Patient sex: M
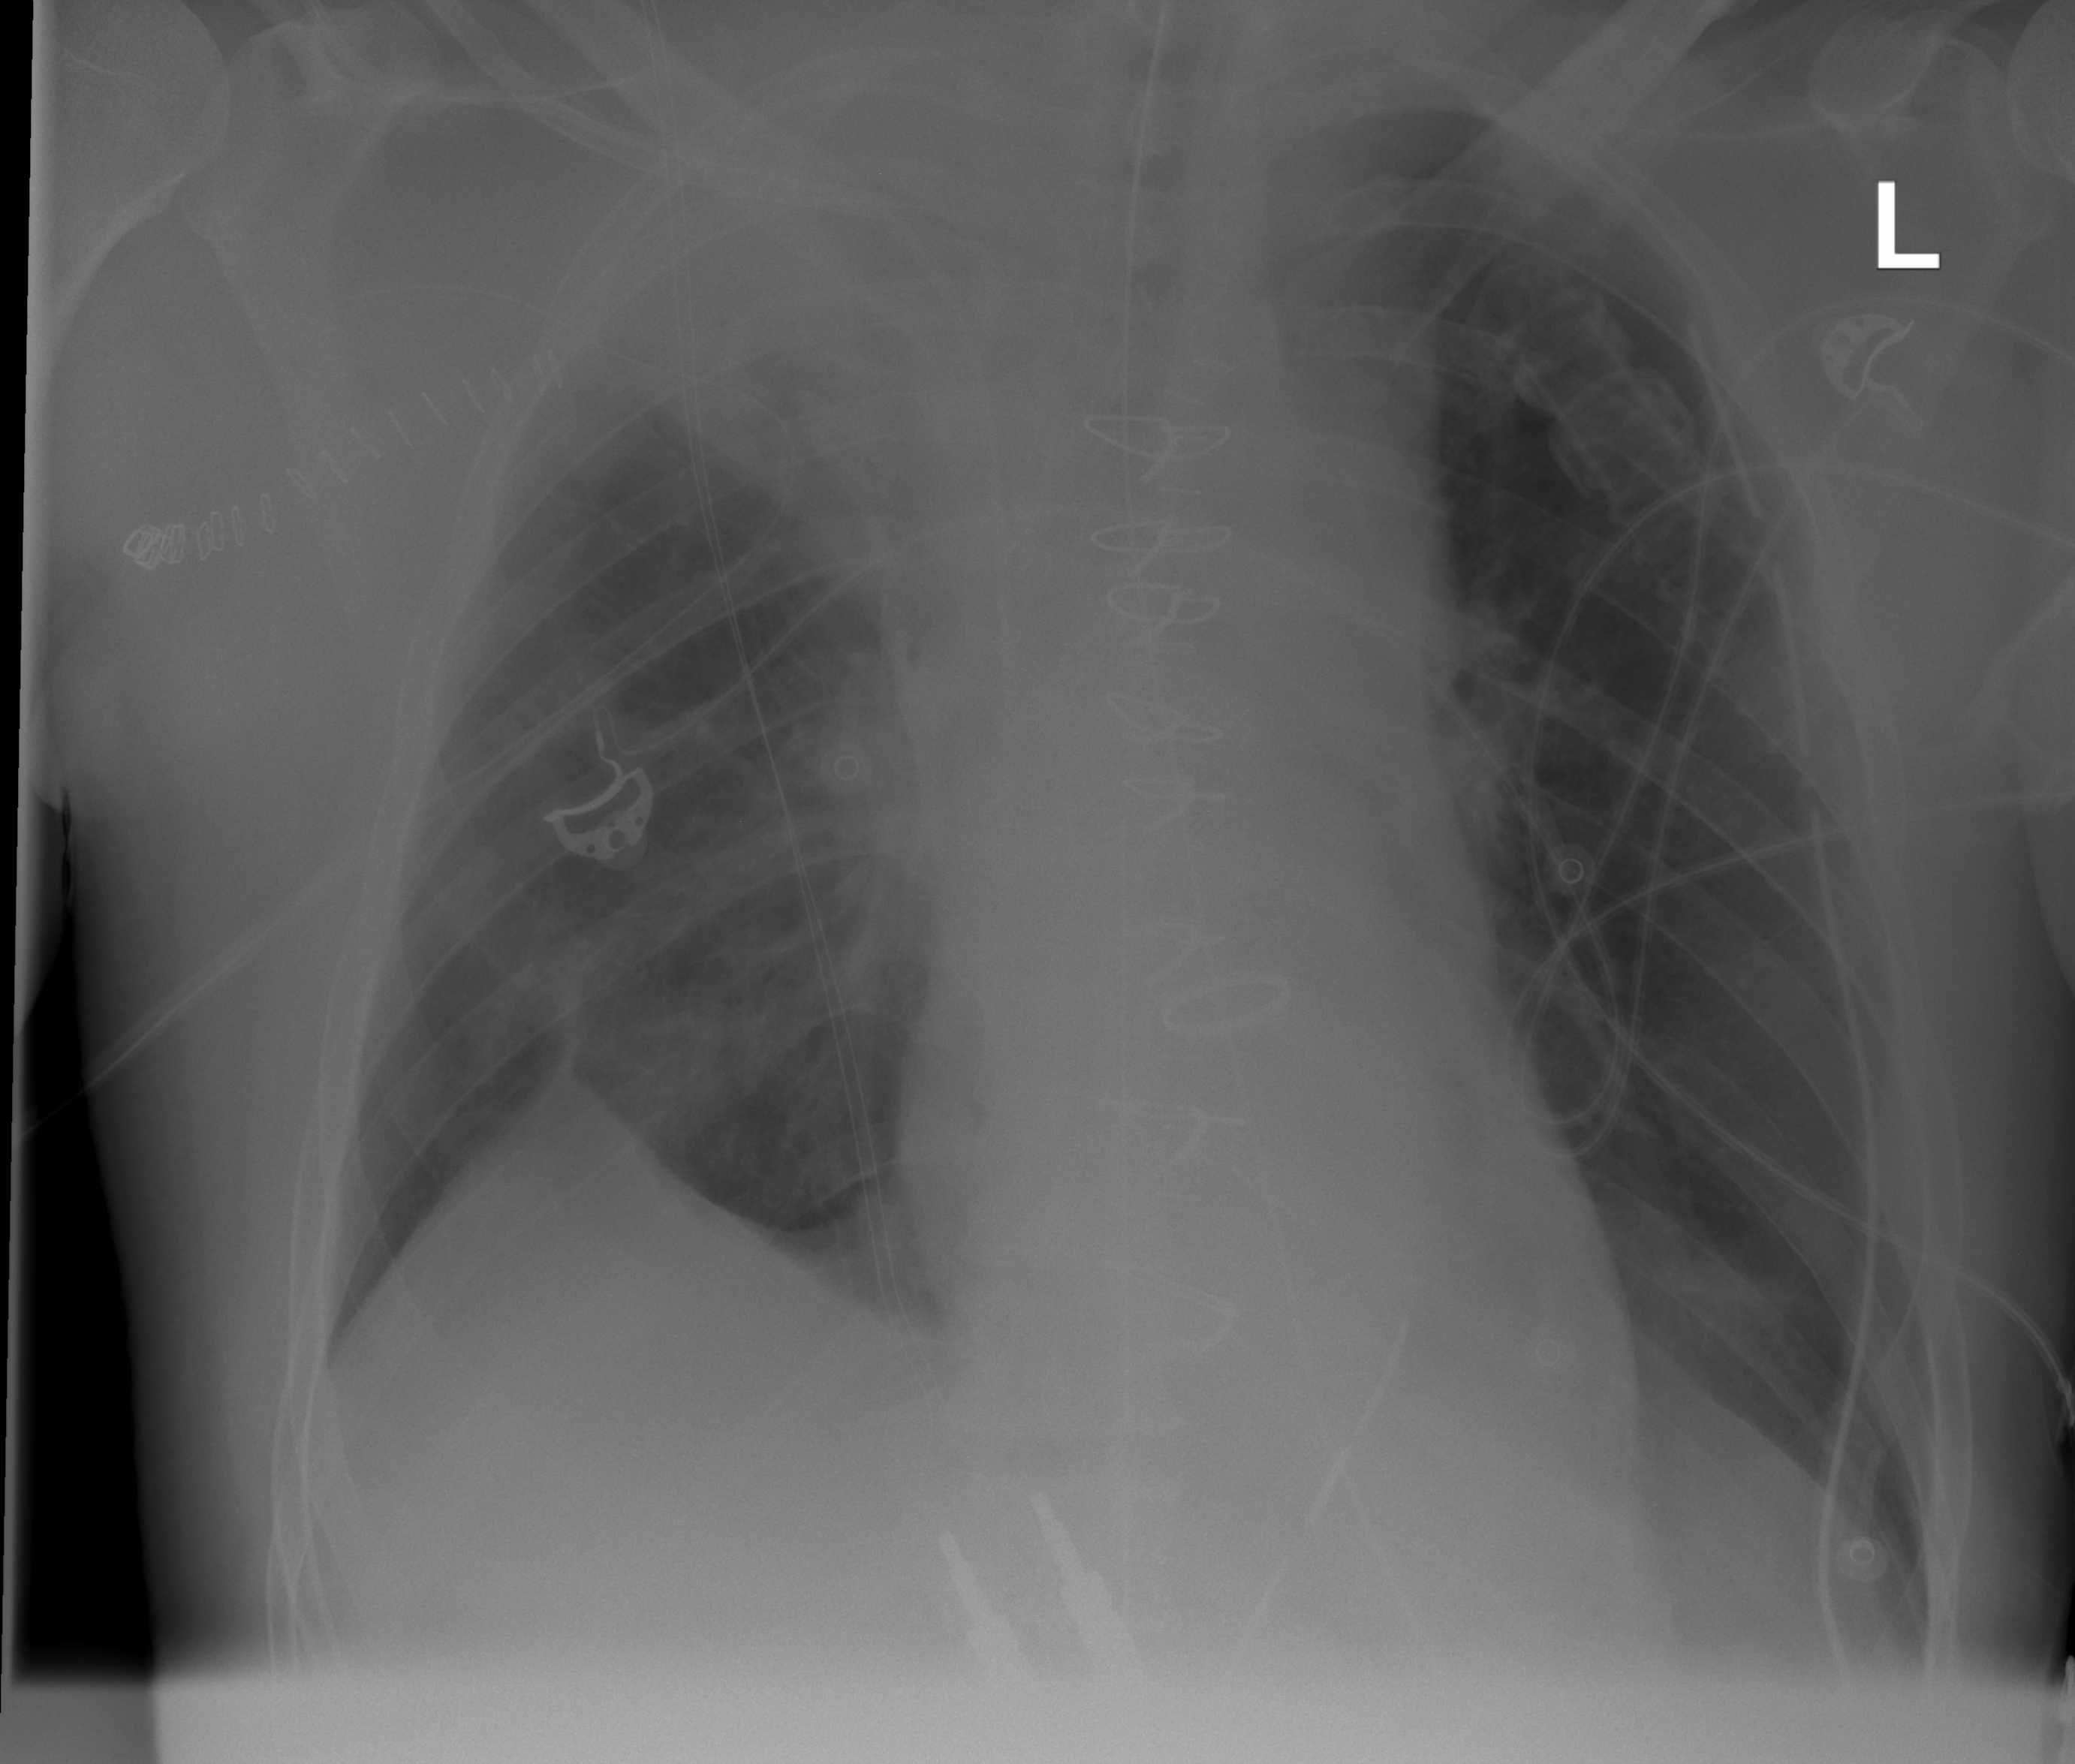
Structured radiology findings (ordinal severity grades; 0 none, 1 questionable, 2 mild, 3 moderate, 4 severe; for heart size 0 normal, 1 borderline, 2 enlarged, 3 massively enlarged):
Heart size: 0
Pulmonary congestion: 2
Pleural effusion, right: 2
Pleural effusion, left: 0
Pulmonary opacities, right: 1
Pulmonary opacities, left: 0
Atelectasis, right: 3
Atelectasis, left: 0